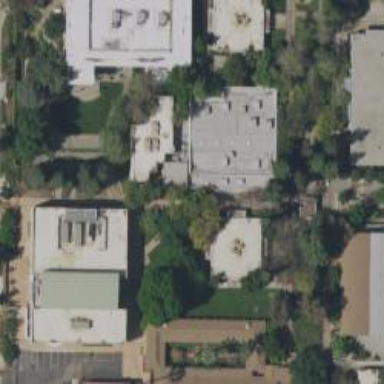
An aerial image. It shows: University building.